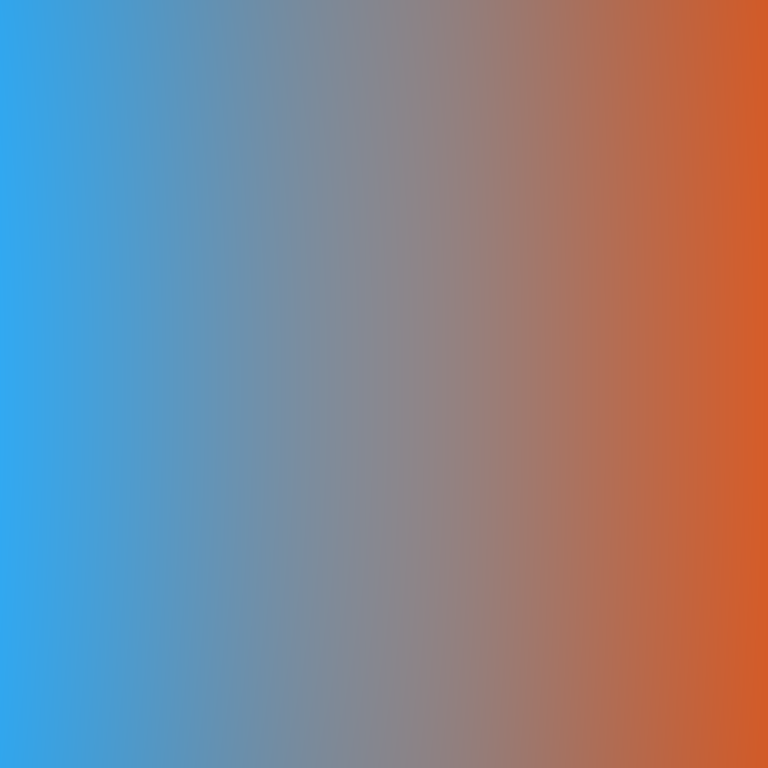
Abstract light effect, smooth gradient from cool blue to warm orange, calm atmosphere, soft blend, no room, no furniture, no objects.